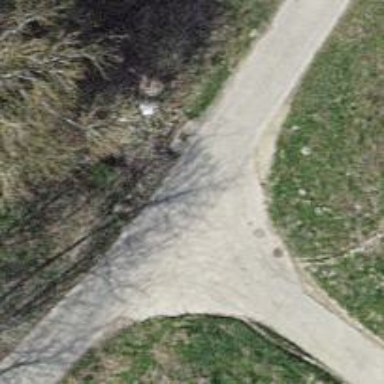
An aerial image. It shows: Well-maintained track road with grade 1 tracktype.